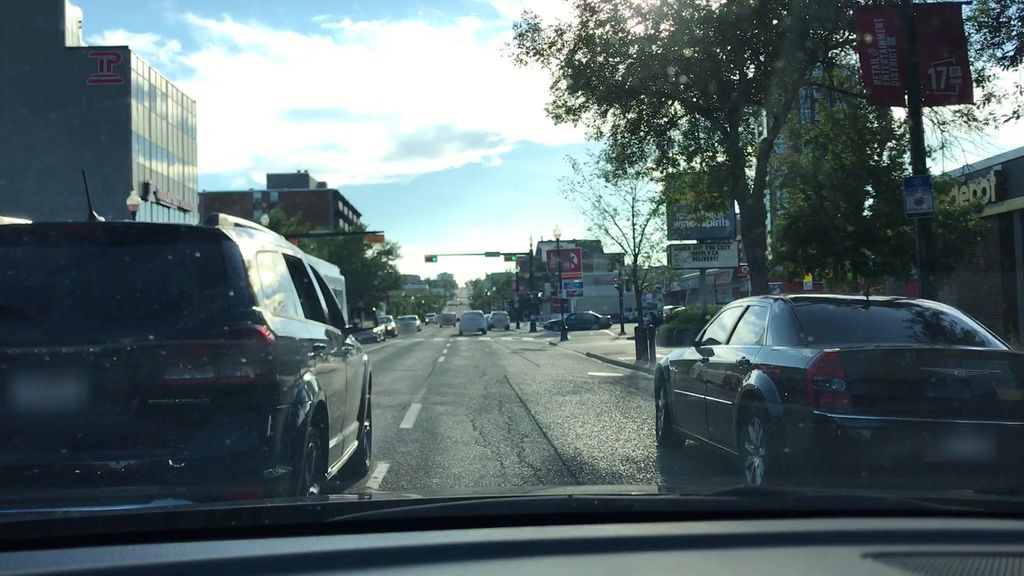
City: calgary